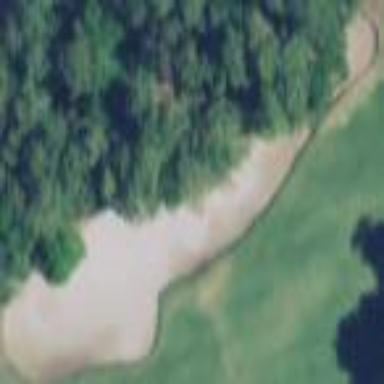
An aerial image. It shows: Sandy area is golf bunker.